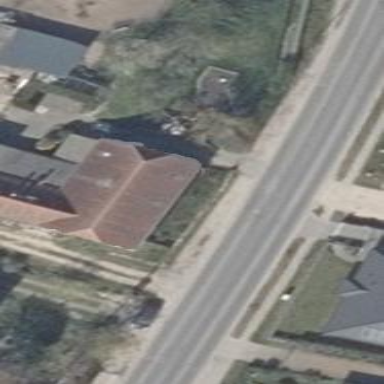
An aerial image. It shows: Half-hipped roof building.